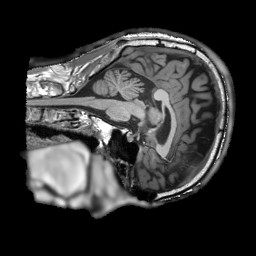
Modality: T1w
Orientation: sagittal
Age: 28
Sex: male
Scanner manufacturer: siemens
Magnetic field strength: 3 T
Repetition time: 2.3 s
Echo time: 0.00232 s